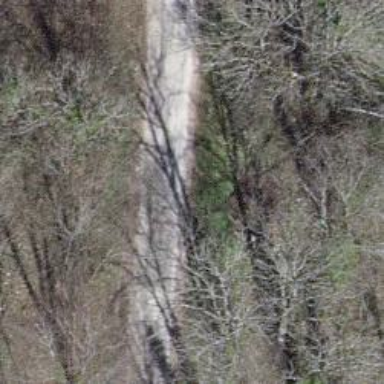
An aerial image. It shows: Unclassified road.